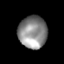
Tissue: lung
Cell type: Fibroblasts
Senescence score: 0.6501
Nuclear area (px): 910
Mean DAPI intensity: 137.034